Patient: sex M, age 54
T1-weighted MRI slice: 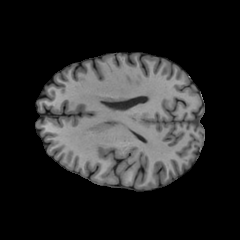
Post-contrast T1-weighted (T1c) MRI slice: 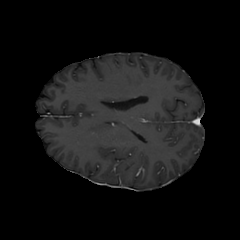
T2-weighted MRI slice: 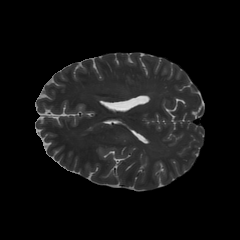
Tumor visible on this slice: no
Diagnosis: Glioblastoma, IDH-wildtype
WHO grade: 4